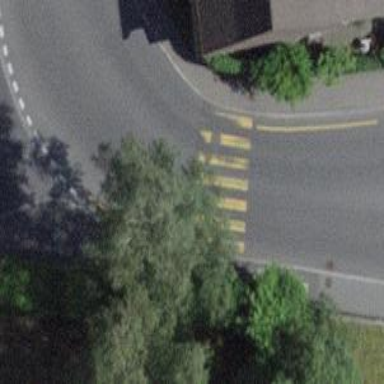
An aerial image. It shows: Residential road with asphalt surface. This road has trolley wires and separate sidewalks on both sides.